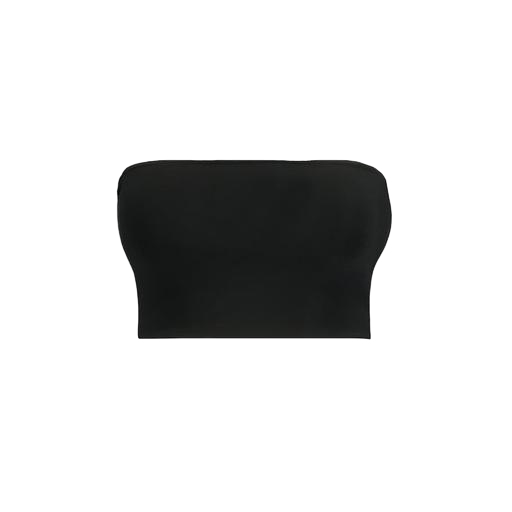
black tube top, black women's matte bandeau top, black structured bandeau top, white background